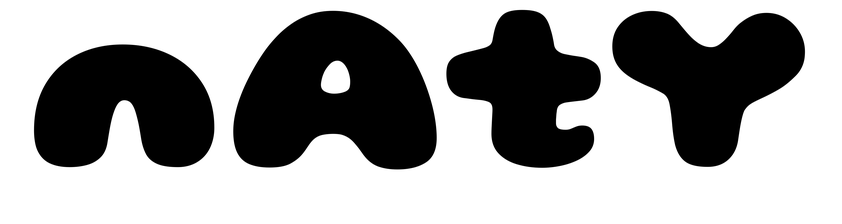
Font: Gluten_Black